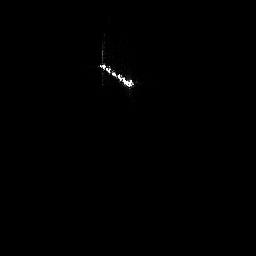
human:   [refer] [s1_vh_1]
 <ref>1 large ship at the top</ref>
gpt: <box>[[37, 15, 52, 37, 0]]</box>